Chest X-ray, PA view. Patient: 33 years old, sex M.
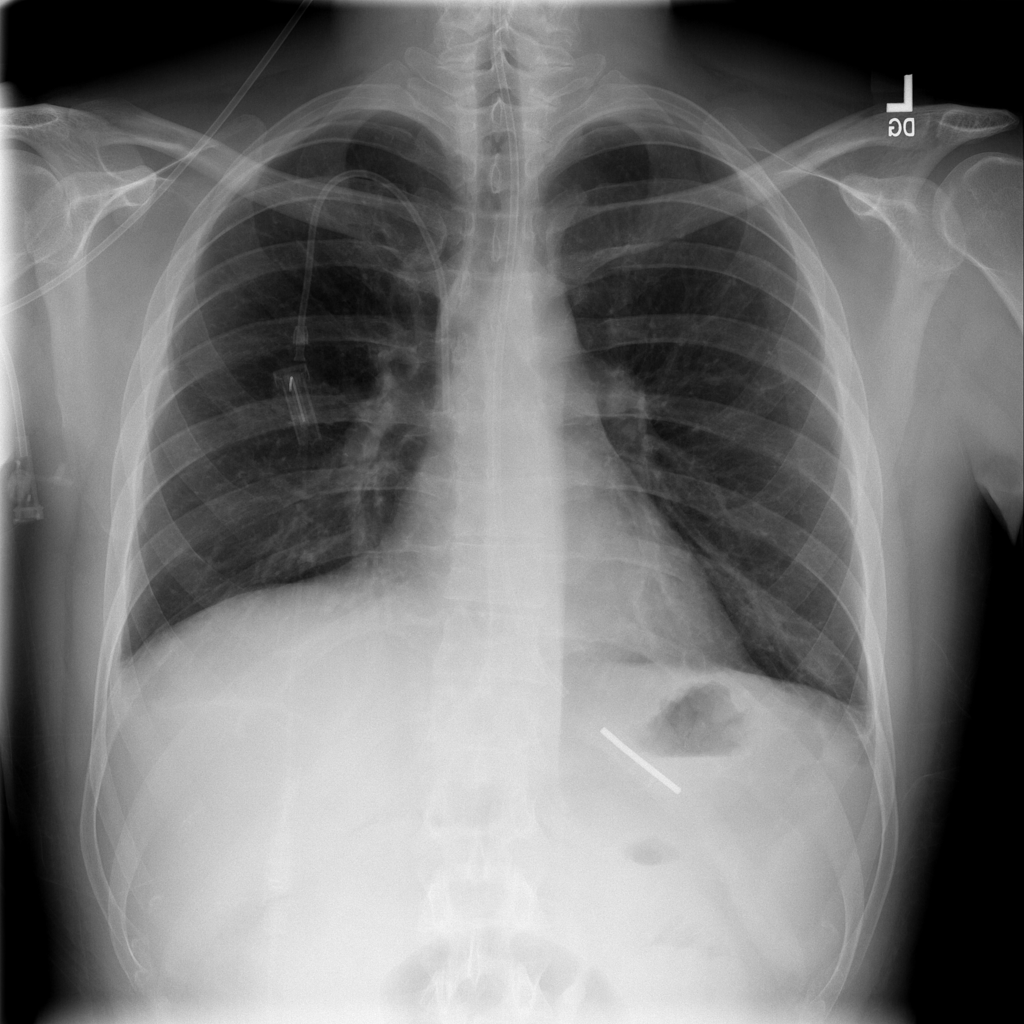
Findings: No Finding